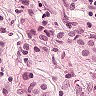
Metastatic tissue present: yes